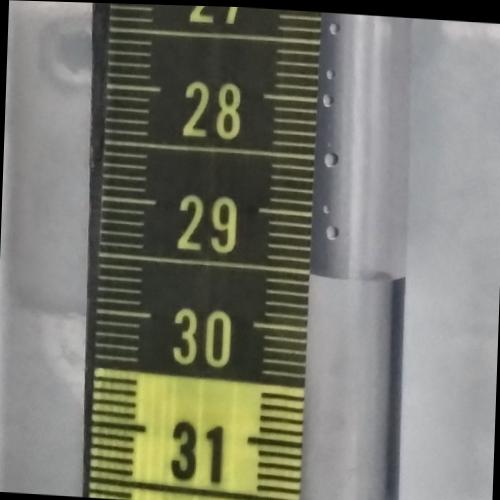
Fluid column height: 29.5 cm